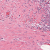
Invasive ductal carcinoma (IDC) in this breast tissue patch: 1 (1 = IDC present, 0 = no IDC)